Question: My Matrix seems like this:

Actually, I have daily and hourly outputs for a week, which means I have 7 matrix for daily and 168 matrix for hourly.
My desired output is:
1: Getting the entire row from each matrix that third column has first value greater than 99.
For example:
'''
[8,] 8, 3.<PHONE>, 99.10497, 794880
'''
2: Getting the entire row from each matrix that second column has first value less than 1.
For example:
'''
[14,] 14, <PHONE>, 94.40994, 198720
'''
3: There are two rows that are need to be captured from each matrix.
Finally, I need all of the rows that captured from all the matrix combine in one. So, for daily we should have 14 rows and for hourly we should have 336 rows.
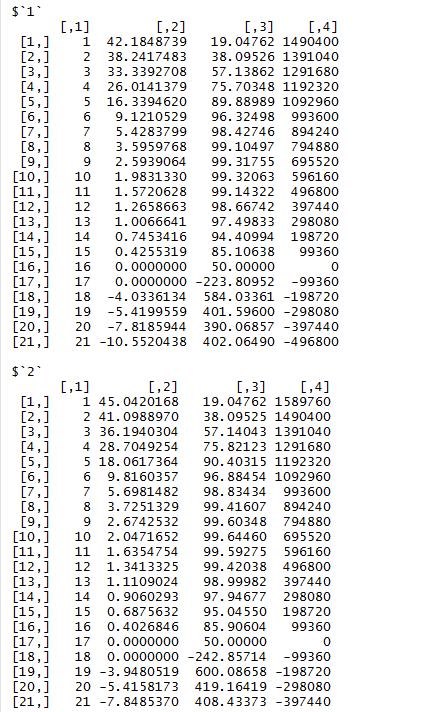
Answer: Your question would be improved by having the data in text format (either as a copy of the matrix as printed, or the output from 'dput').
In the absence of that, here's some sample data:
'''
set.seed(123)
matrices <- replicate(7,
cbind(1:21, rnorm(21, 2, 1), rnorm(21, 99, 3), rnorm(21, 1e5, 1e5)),
simplify = FALSE)
'''
You can do what you're asking as follows:
'''
get_rows <- function(mat) {
rbind(mat[which(mat[, 3] > 99)[1], , drop = FALSE],
mat[which(mat[, 2] < 1)[1], , drop = FALSE])
}
desired_row_list <- lapply(matrices, get_rows)
desired_rows <- do.call("rbind", desired_row_list)
'''
This subsets each matrix using the criteria specified, always just returning the first row to meet those criteria. It then joins them all together into a single matrix with 'rbind'.
'''
desired_rows
# [,1] [,2] [,3] [,4]
# [1,] 6 3.71506499 101.51336 53334.46
# [2,] 8 0.73493877 95.58559 91663.09
# [3,] 2 0.92820877 99.99535 21509.55
# [4,] 1 0.98142462 98.33854 95497.23
# [5,] 1 2.23538657 101.<PHONE>.20
# [6,] 9 -0.<PHONE> 98.<PHONE>.84
# [7,] 1 1.50070798 99.35774 90968.04
# [8,] 6 0.68919847 104.02709 81707.46
# [9,] 2 2.<PHONE> 101.<PHONE>.09
# [10,] 8 0.46709800 93.99757 24731.10
# [11,] 3 0.74135137 101.<PHONE>.81
# [12,] 3 0.74135137 101.<PHONE>.81
# [13,] 6 0.94498296 101.01209 54966.14
# [14,] 2 0.20971876 98.<PHONE>.44
'''